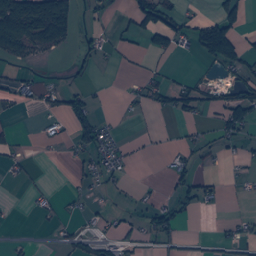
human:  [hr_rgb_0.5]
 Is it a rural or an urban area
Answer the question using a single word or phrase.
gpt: rural

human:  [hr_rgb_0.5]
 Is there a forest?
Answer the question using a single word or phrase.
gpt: yes

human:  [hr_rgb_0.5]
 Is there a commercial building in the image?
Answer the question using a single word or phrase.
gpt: no

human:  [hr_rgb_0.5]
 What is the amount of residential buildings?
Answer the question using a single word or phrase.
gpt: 216

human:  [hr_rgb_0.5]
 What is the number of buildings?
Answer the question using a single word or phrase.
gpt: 216

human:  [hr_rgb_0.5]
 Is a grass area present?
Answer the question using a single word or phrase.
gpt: yes

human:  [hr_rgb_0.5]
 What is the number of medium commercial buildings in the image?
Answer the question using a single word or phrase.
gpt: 0

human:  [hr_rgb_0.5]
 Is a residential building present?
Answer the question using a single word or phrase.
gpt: yes

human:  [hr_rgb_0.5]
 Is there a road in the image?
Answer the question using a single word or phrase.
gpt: yes

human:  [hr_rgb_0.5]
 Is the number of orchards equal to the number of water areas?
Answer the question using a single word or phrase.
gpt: no

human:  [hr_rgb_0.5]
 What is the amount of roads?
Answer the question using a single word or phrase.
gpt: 92

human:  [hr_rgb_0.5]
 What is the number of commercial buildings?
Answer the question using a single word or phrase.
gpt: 0

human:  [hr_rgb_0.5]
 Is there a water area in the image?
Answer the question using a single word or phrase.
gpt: yes

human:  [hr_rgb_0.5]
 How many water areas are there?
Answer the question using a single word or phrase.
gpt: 4

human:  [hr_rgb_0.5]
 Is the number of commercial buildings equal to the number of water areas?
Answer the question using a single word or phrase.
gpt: no

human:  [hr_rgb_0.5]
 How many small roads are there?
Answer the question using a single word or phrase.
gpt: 92

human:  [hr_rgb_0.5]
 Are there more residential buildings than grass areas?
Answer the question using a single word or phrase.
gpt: yes

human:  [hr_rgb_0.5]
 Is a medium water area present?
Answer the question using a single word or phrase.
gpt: yes

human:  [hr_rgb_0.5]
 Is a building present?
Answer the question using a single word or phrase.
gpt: yes

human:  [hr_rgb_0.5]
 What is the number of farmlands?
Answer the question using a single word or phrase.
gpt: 33

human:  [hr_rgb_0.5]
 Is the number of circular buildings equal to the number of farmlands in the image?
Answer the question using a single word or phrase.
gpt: no

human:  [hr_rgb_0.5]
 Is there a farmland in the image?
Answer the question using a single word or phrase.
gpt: yes

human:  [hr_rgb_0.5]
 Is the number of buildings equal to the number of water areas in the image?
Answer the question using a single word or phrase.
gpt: no

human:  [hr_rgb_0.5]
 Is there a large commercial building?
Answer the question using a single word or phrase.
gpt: no

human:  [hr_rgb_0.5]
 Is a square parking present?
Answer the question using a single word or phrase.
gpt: no

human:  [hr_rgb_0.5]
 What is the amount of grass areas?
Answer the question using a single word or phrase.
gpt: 58

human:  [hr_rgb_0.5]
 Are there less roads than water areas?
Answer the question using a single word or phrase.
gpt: no

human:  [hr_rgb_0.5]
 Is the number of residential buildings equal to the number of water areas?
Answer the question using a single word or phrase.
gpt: no

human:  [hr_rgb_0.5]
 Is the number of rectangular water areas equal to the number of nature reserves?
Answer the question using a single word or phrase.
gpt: no

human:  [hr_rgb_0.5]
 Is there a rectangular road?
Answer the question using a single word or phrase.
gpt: no

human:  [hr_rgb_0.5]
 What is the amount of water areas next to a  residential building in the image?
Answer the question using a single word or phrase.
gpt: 4

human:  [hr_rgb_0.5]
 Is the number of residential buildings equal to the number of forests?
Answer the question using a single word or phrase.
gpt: no

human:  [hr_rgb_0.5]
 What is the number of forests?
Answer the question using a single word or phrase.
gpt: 44

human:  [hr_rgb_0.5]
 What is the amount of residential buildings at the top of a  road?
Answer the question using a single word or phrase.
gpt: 216

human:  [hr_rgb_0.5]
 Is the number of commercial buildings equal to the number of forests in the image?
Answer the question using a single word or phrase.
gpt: no

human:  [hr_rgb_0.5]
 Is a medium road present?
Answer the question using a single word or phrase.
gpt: no

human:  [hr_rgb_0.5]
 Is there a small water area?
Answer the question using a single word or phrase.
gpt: yes

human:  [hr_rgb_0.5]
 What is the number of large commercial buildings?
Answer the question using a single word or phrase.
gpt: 0

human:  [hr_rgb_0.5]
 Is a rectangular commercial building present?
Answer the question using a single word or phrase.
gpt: no

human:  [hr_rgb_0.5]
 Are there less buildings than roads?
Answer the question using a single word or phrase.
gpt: no

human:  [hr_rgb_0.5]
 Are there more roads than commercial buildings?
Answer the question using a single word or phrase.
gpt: yes

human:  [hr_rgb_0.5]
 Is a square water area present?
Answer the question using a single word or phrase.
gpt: no

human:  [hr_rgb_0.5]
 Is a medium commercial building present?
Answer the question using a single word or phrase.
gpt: no

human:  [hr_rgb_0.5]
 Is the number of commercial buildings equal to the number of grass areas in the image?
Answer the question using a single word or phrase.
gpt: no

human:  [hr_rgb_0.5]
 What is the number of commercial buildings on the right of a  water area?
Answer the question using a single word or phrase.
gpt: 0

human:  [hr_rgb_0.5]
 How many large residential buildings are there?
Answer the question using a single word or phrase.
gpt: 1

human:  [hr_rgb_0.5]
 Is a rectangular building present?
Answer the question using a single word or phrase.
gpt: yes

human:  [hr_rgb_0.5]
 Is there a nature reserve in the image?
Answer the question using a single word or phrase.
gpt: yes

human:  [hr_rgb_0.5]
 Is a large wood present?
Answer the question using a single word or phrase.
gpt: yes

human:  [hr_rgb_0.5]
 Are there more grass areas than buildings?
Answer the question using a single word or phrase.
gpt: no

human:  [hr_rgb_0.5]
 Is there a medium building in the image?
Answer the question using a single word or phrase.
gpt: yes

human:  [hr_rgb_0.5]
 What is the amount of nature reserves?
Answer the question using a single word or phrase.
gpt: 2

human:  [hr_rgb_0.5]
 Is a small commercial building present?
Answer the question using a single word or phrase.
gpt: no

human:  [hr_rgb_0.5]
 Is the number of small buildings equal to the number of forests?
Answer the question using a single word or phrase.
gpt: no

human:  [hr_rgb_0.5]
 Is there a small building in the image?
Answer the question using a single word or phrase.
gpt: yes

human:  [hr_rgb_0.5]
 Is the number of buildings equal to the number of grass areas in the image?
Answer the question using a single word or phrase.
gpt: no

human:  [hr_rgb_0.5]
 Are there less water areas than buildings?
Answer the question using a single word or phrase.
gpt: yes

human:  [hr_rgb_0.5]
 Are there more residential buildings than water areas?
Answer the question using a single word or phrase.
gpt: yes

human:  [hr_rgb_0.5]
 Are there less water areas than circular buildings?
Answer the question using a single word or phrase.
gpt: no

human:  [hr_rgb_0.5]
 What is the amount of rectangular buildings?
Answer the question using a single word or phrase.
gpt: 151

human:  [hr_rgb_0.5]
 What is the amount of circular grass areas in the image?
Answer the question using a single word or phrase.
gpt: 0

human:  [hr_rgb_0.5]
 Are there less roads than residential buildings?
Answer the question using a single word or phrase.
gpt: yes

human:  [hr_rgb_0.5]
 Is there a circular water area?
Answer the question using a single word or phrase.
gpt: no

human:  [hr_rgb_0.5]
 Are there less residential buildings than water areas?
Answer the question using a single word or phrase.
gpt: no